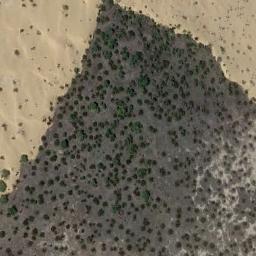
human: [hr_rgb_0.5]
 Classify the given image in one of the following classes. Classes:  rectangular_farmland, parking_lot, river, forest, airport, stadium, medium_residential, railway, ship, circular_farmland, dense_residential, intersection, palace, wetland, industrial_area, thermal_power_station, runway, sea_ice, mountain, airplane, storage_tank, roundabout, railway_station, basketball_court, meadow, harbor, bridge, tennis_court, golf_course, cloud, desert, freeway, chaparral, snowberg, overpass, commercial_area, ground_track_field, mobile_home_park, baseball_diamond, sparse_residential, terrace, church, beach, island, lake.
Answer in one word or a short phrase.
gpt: chaparral